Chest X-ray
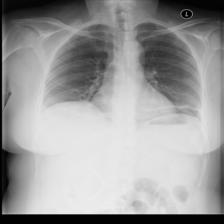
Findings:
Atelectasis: negative
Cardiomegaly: negative
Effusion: negative
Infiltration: negative
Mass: negative
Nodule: negative
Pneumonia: negative
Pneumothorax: negative
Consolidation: negative
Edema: negative
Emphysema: negative
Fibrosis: negative
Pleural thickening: negative
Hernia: negative